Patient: sex M, age 42
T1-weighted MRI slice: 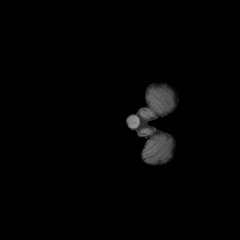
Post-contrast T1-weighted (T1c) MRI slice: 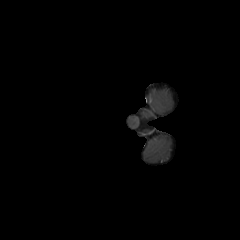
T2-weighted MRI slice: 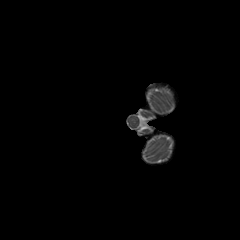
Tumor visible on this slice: no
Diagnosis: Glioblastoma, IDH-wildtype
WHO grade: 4